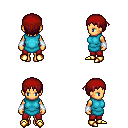
a pixel art fantasy rpg character, female body template, human, tanned skin, teal tunic, red pants, brunette plain hairstyle, red bandana, white cloth bracers, gold boots, four views (front, back, left, right), 2x2 character sprite sheet, small pixel art, hard edges, no anti-aliasing